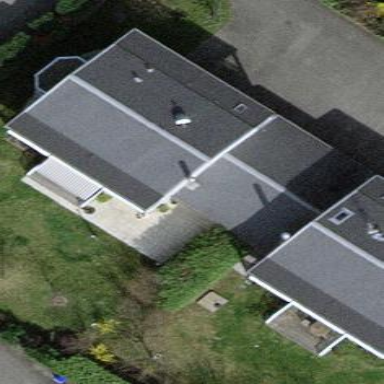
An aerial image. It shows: View of roof of building.